Question: So, I'm trying to take a snapshot of my Database and add the items with its child's in array-strings.

My main activity looks like this
'''
private Button mbutton;
private FirebaseDatabase mFirebaseDatabase;
private DatabaseReference myRef;
@Override
protected void onCreate(Bundle savedInstanceState) {
super.onCreate(savedInstanceState);
setContentView(R.layout.activity_advanced_search);
mbutton = findViewById(R.id.button_search);
mFirebaseDatabase = FirebaseDatabase.getInstance();
myRef = mFirebaseDatabase.getReference();
mbutton.setOnClickListener(new View.OnClickListener() {
@Override
public void onClick(View view) {
goListener();
}
});
}
private void goListener() {
myRef.addListenerForSingleValueEvent(new ValueEventListener() {
@Override
public void onDataChange(DataSnapshot snapshot) {
dataQuery(snapshot);
}
@Override
public void onCancelled(@NonNull DatabaseError databaseError) {
}
});
}
private void dataQuery(DataSnapshot snapshot) {
for (int y = 0; y !=2; y++) {
for (DataSnapshot ds : snapshot.getChildren()) {
AdvancedQuery findInfo = new AdvancedQuery();
findInfo.setName(ds.child(String.valueOf(y)).getValue(AdvancedQuery.class).getName());
findInfo.setIngredients(ds.child(String.valueOf(y)).getValue(AdvancedQuery.class).getIngredients());
}
}
}
}
'''
And my set and get java file looks like this
'''
public class AdvancedQuery {
public String name, ingredients;
public AdvancedQuery(){ }
public String getName() {
return name;
}
public void setName(String name) {
this.name = name;
}
public String getIngredients() {
return ingredients;
}
public void setIngredients(String ingredients) {
this.ingredients = ingredients;
}
}
'''
However, when my program gets to the dataQuery method and tries get and set the name and ingredients, it crashes. Can someone explain what I've done wrong and if there are any better ways to do this with database snapshot?
> Process: in.tvac.akshayejh.firebasesearch, PID: 24798
java.lang.NullPointerException: Attempt to invoke virtual method 'java.lang.String in.tvac.akshayejh.firebasesearch.AdvancedQuery.getName()' on a null object reference
at in.tvac.akshayejh.firebasesearch.AdvancedSearch.dataQuery(AdvancedSearch.java:140)
at in.tvac.akshayejh.firebasesearch.AdvancedSearch.access$500(AdvancedSearch.java:20)
at in.tvac.akshayejh.firebasesearch.AdvancedSearch$2.onDataChange(AdvancedSearch.java:115)
at com.google.firebase.database.Query$1.onDataChange(com.google.firebase:firebase-database@@16.0.4:183)
at com.google.firebase.database.core.ValueEventRegistration.fireEvent(com.google.firebase:firebase-database@@16.0.4:75)
at com.google.firebase.database.core.view.DataEvent.fire(com.google.firebase:firebase-database@@16.0.4:63)
at com.google.firebase.database.core.view.EventRaiser$1.run(com.google.firebase:firebase-database@@16.0.4:55)
at android.os.Handler.handleCallback(Handler.java:873)
at android.os.Handler.dispatchMessage(Handler.java:99)
at android.os.Looper.loop(Looper.java:193)
at android.app.ActivityThread.main(ActivityThread.java:6669)
at java.lang.reflect.Method.invoke(Native Method)
at com.android.internal.os.RuntimeInit$MethodAndArgsCaller.run(RuntimeInit.java:493)
at com.android.internal.os.ZygoteInit.main(ZygoteInit.java:858)
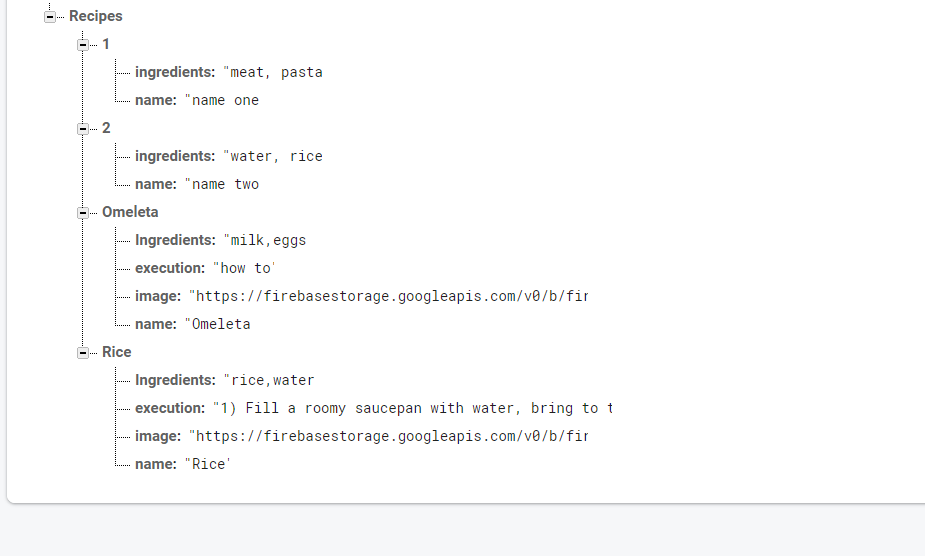
Answer: It's really hard to parse what your '' is doing. The idiomatic approach is to read only the 'Recipes' node, and then loop over the child nodes under there with 'snapshot.getChildren()'.
So something like:
'''
DatabaseReference ref = FirebaseDatabase.getInstance().getReference().child("Recipes");
ref.addListenerForSingleValueEvent(new ValueEventListener() {
@Override
public void onDataChange(DataSnapshot snapshot) {
for (DataSnapshot recipeSnapshot: snapshot.getChildren()) {
AdvancedQuery findInfo = recipeSnapshot.getValue(AdvancedQuery.class);
...
}
}
@Override
public void onCancelled(@NonNull DatabaseError databaseError) {
throw databaseError.toException(); // NEVER ignore errors
}
}
'''